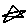
Label: star